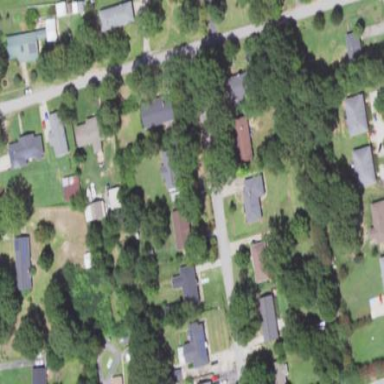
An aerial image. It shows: Residential area within neighborhood.